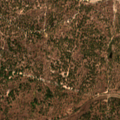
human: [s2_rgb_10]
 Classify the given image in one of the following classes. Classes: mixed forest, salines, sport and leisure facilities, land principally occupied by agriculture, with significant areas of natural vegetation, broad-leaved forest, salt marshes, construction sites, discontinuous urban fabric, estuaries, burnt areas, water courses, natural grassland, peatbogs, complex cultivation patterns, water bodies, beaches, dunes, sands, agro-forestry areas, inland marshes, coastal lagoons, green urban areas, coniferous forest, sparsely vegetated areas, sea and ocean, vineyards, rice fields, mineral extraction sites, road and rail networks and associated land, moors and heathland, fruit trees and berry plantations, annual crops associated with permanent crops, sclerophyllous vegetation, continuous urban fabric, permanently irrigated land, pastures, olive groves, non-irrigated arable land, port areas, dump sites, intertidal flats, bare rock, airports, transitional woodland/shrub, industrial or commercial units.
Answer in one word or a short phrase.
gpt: agro-forestry areas, broad-leaved forest